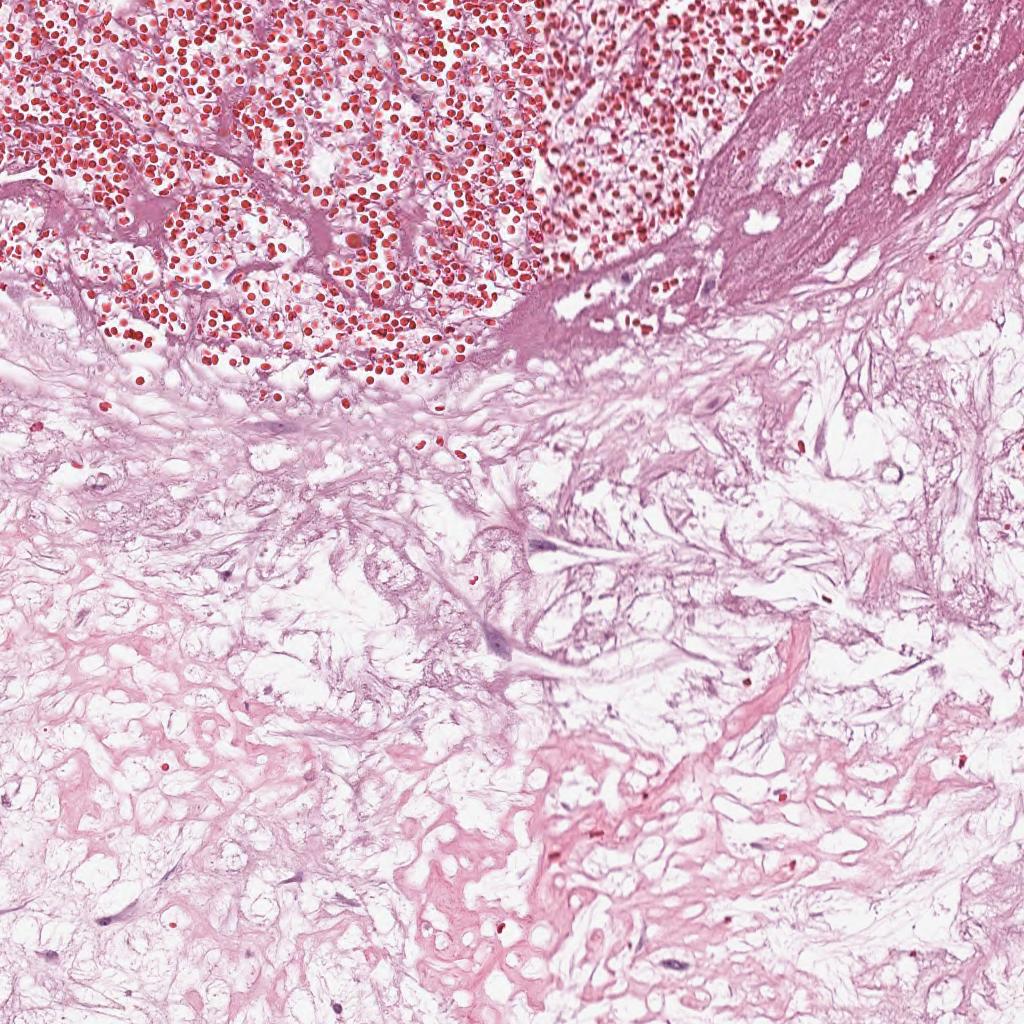
Label: Non-Viable-Tumor